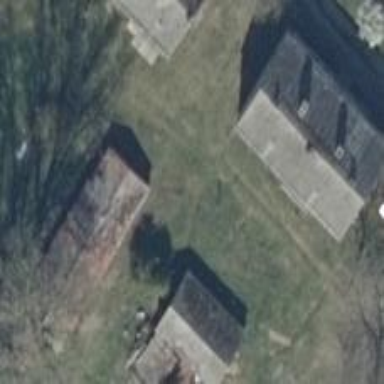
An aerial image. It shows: House with gabled roof oriented along. The roof is grey in color.